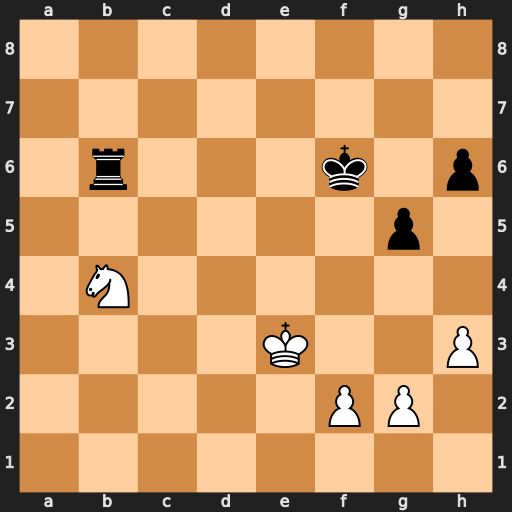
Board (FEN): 8/8/1r3k1p/6p1/1N6/4K2P/5PP1/8
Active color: w
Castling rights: -
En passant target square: -
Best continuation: Nd5+ Ke5 Nxb6